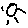
Label: sun